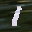
Label: 1